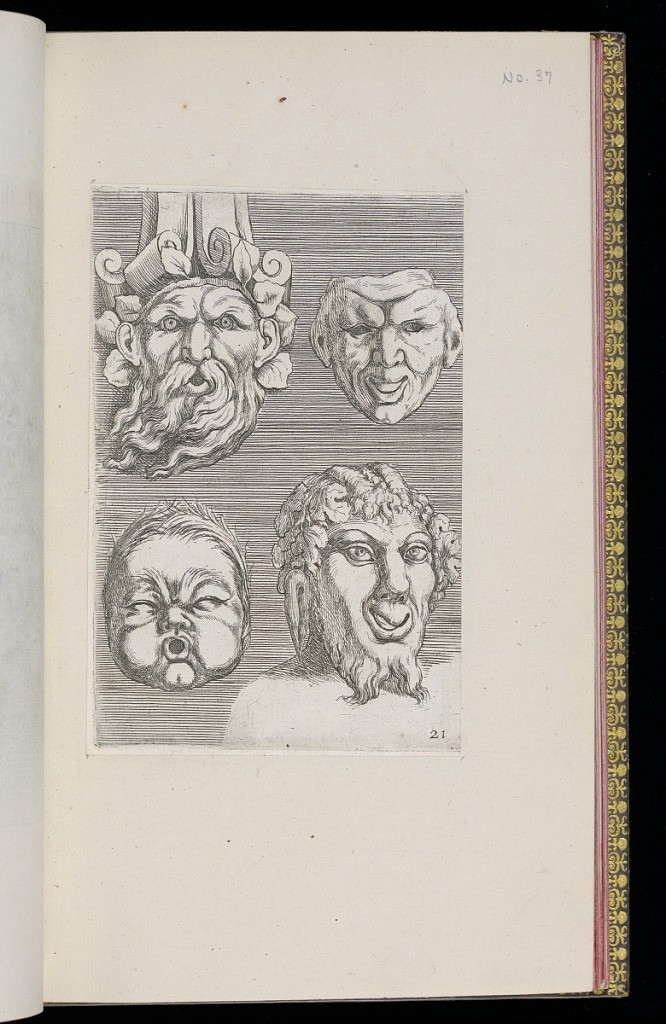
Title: Four Mask (Mascaron) Designs
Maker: D. Antoine Pierretz, French, active 1647
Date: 1648
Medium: Etching on laid paper
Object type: Print
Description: Four designs for grotesque male masks (mascarons) with fantastical features. The plate is numbered.